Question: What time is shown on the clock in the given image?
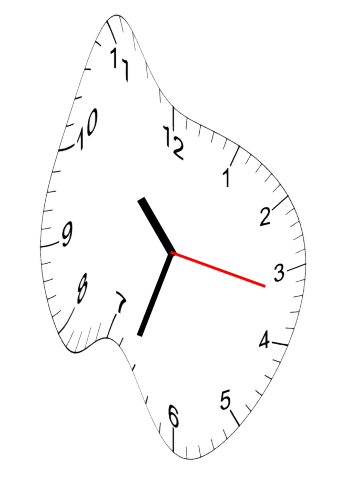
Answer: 10:33:17